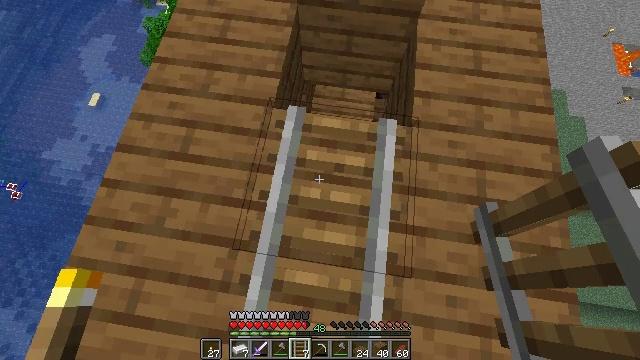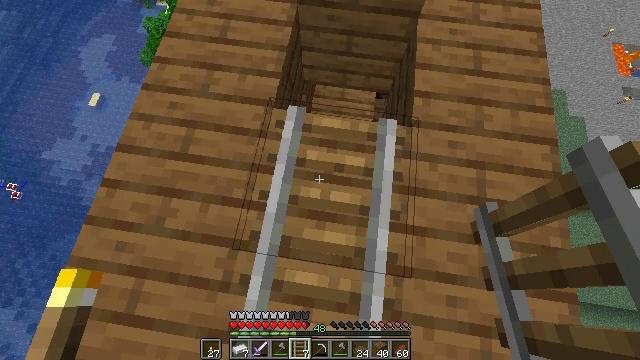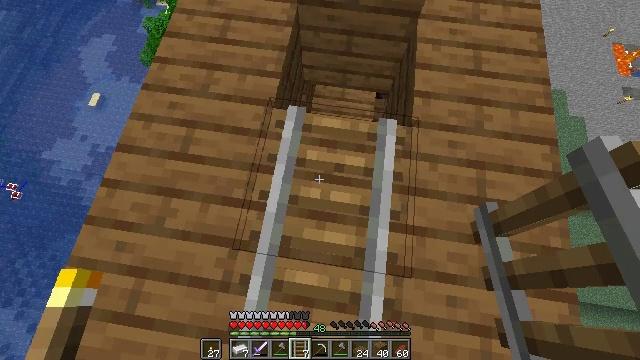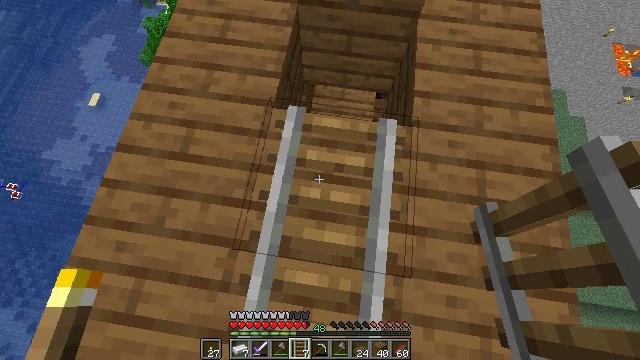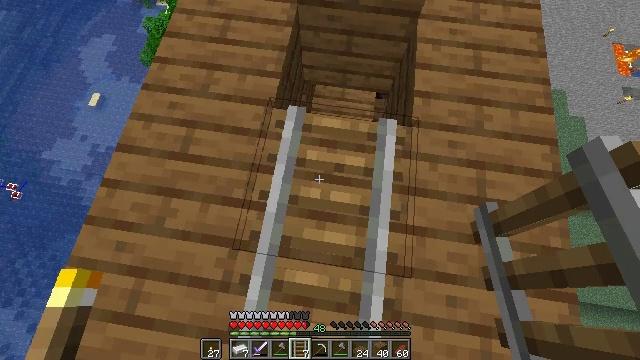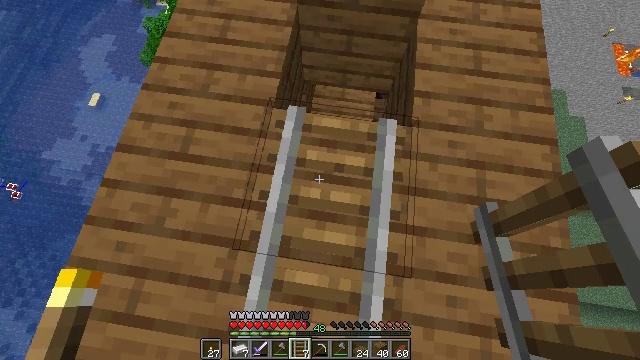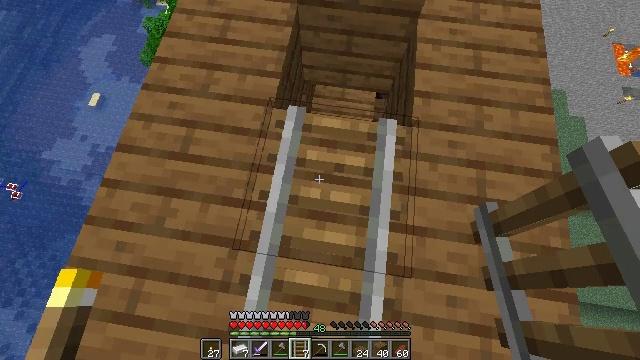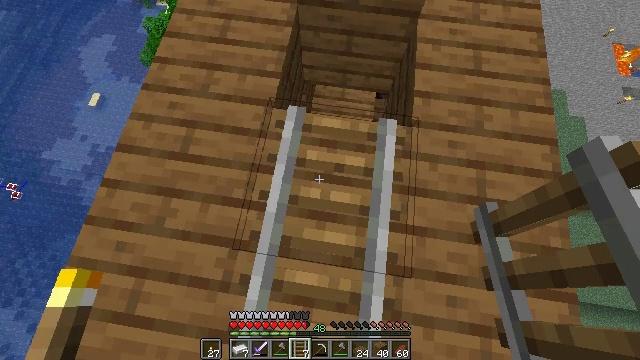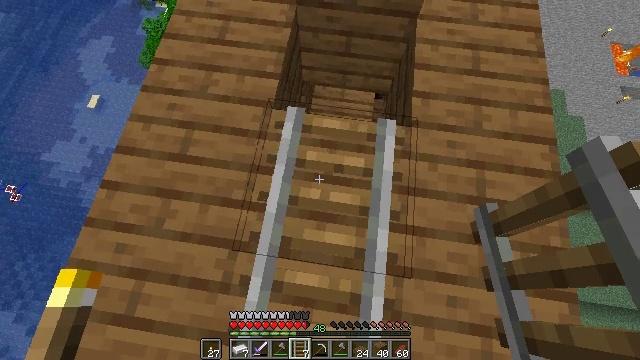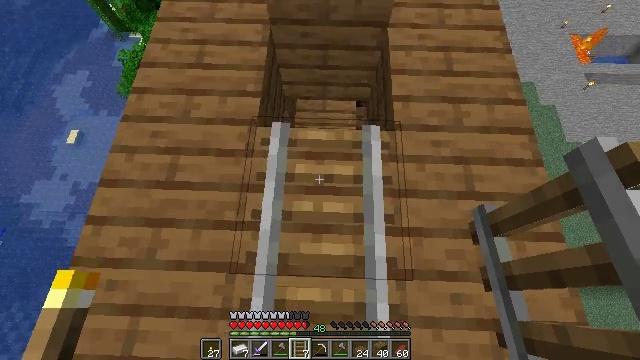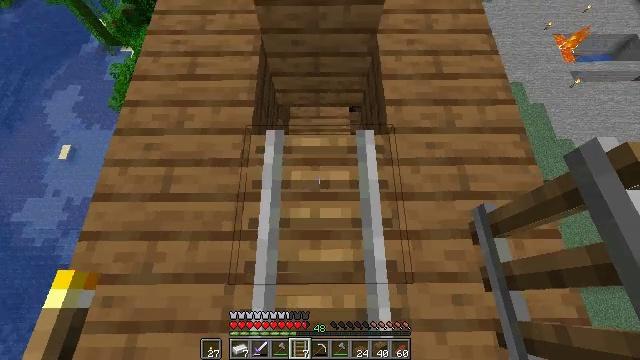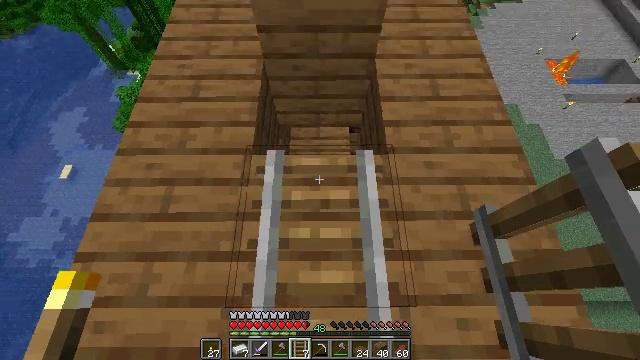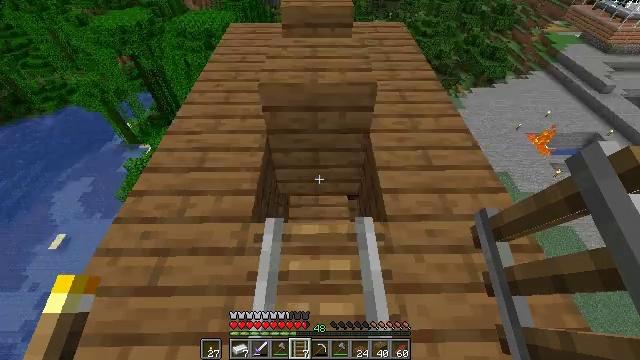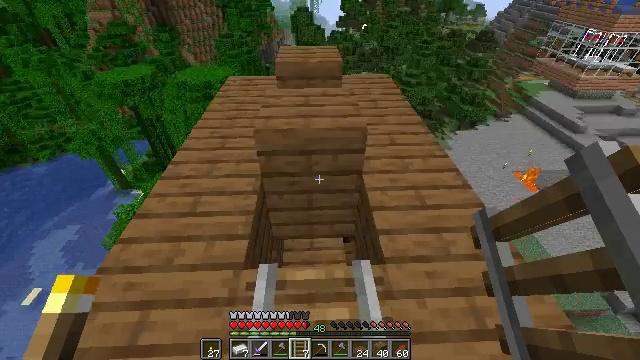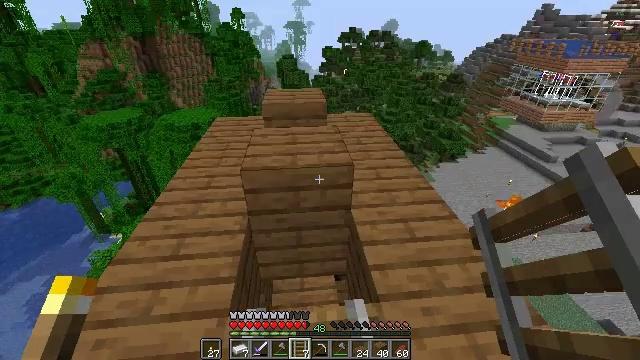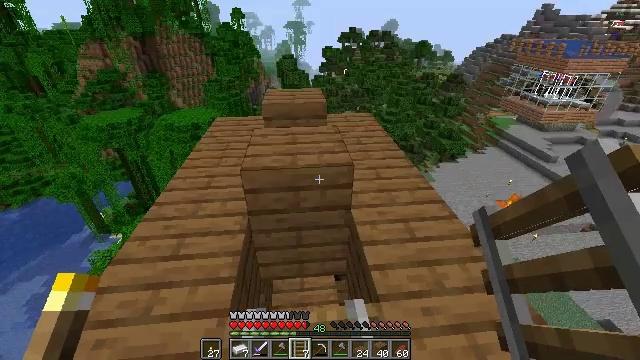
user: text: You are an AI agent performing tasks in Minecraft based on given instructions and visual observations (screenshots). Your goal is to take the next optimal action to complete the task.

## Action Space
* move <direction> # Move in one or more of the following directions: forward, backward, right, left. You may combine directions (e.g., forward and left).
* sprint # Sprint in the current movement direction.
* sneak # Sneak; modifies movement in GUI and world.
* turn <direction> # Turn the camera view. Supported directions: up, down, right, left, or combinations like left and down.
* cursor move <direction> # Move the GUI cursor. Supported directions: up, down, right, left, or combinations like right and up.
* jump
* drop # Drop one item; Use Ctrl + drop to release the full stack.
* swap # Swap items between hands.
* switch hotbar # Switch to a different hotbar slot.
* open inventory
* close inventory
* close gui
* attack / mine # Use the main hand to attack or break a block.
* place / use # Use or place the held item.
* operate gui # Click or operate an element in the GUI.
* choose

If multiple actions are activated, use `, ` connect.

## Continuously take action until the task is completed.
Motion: motion action
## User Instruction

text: Gather the spruce slab by holding left button.
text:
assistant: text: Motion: no_op
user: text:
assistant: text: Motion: no_op
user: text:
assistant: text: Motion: no_op
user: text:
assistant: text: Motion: no_op
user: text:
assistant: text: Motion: no_op
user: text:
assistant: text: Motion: no_op
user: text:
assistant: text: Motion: no_op
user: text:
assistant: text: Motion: no_op
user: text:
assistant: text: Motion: turn right and up
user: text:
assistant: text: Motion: turn right and up
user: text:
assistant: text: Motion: turn up
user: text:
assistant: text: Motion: turn up
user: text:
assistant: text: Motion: turn right and up
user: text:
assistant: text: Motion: turn right and up
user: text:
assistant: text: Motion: no_op
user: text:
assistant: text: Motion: no_op
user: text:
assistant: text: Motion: no_op
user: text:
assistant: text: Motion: turn left and up
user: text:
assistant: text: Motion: no_op
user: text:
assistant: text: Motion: turn left
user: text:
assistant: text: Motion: turn left
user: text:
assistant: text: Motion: turn left
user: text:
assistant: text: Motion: turn left
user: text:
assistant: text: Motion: turn left
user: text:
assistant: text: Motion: turn left
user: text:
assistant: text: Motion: turn left
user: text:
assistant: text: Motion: turn left and up
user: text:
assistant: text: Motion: turn left and up
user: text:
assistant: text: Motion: turn left and up
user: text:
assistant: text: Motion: turn left and up